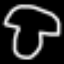
Label: mushroom